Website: macys
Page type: billing-address
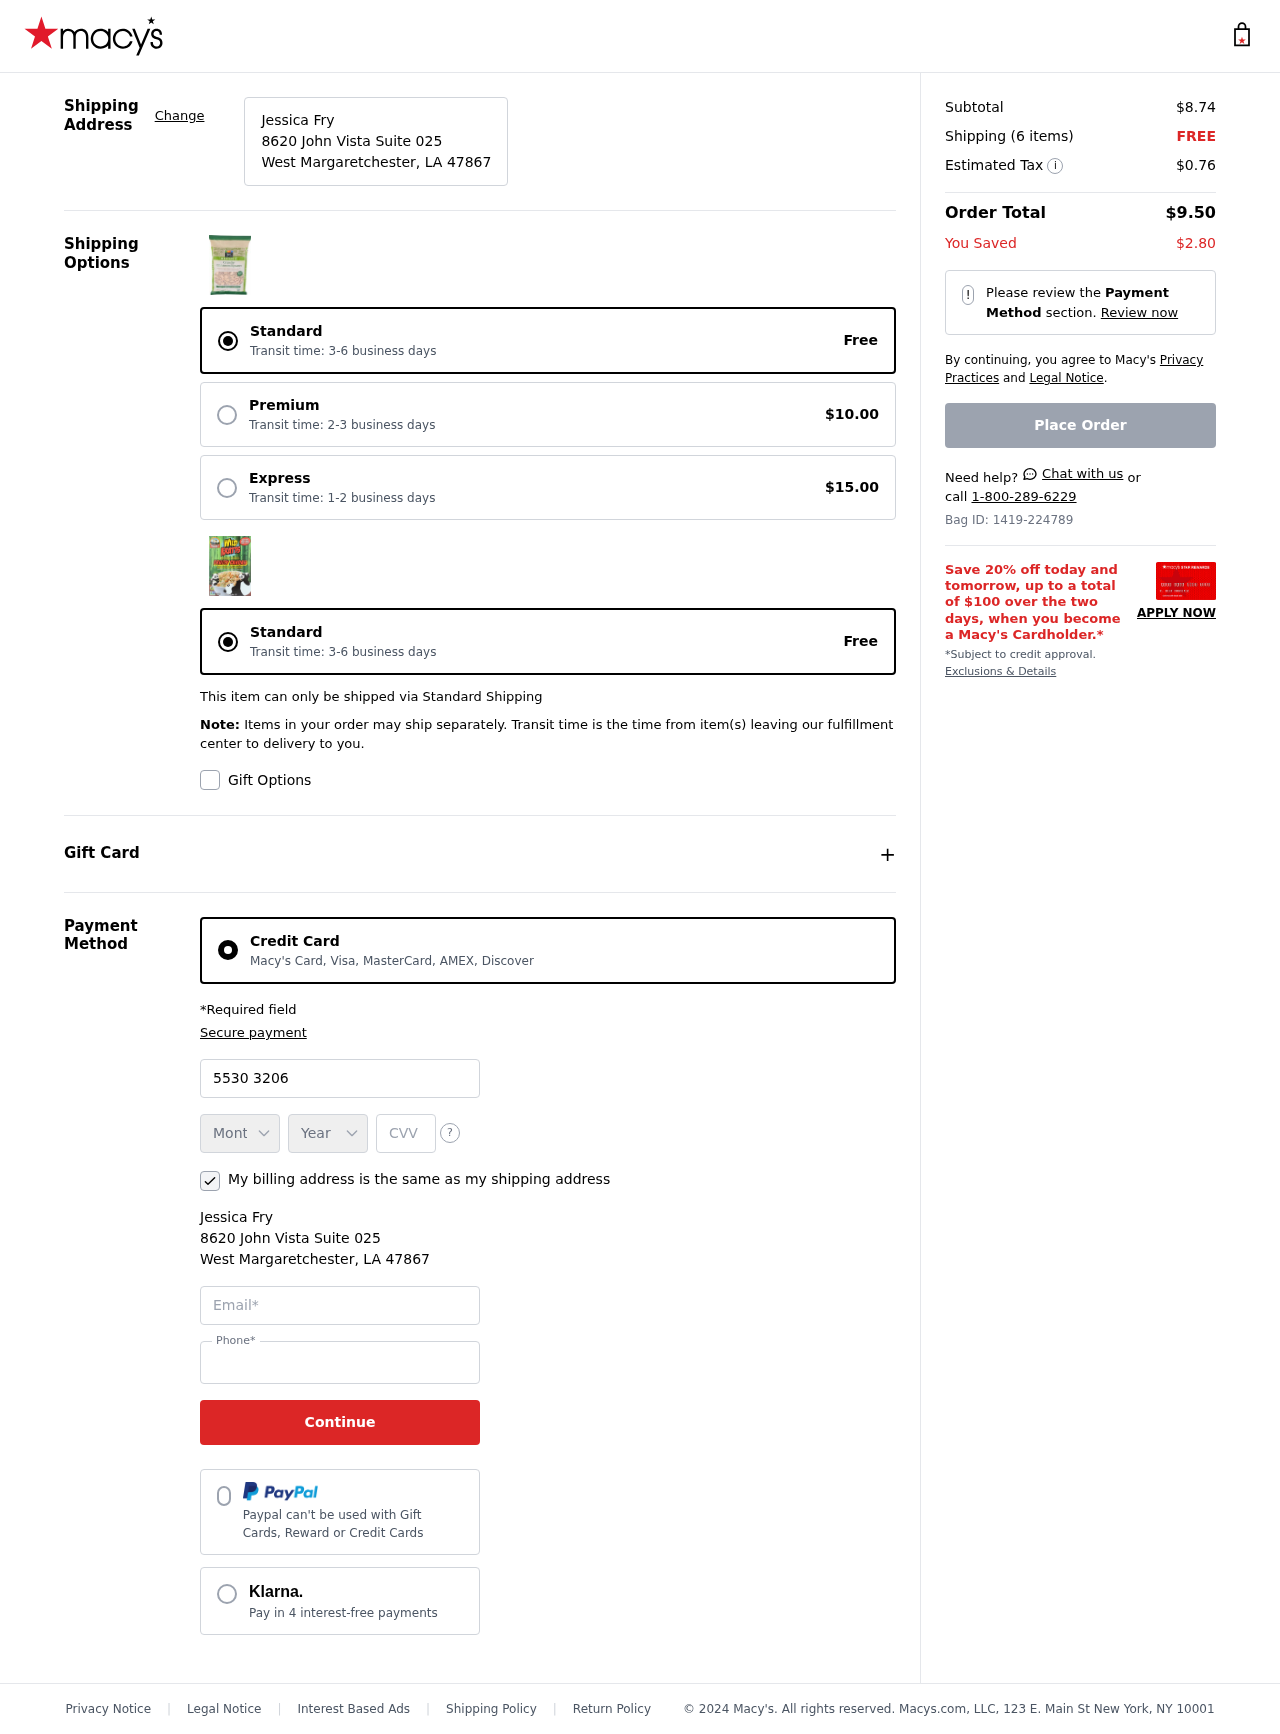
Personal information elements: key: PII_CARD_CVV
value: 260
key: PII_CARD_EXPIRY_MONTH
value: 10
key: PII_CARD_EXPIRY_YEAR
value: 27
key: PII_CARD_NUMBER
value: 5530 3206 8302 1893
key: PII_CITY_STATE_ZIP
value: West Margaretchester, LA 47867
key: PII_EMAIL
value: jessicafry@gmail.com
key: PII_FULLNAME
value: Jessica Fry
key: PII_PHONE
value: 5744510479
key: PII_STREET
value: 8620 John Vista Suite 025
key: PII_FULLNAME2
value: Jessica Fry
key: PII_STREET2
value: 8620 John Vista Suite 025
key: PII_CITY_STATE_ZIP2
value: West Margaretchester, LA 47867
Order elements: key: ORDER_SUBTOTAL
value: $8.74
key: ORDER_NUM_ITEMS
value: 6
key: ORDER_SHIPPING_COST
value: FREE
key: ORDER_TAX
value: $0.76
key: ORDER_TOTAL
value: $9.50
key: ORDER_SAVINGS
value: $2.80
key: ORDER_ID
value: Bag ID: 1419-224789